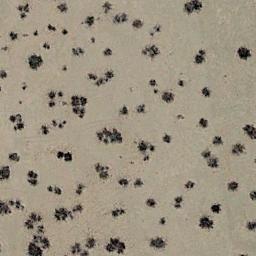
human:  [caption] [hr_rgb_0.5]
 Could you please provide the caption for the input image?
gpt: There are sparse dry bushes make up the chaparral on the desert .

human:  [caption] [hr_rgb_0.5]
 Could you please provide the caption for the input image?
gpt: Some sparse chaparrals grow in the desert .

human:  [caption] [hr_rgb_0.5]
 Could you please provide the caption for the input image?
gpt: There are several trees and some weeds in this desert .

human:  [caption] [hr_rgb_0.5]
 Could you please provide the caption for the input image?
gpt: Chaparral is evenly distributed on the sand .

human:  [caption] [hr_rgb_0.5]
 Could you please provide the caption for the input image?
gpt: The vegetation in the chaparral is approximately the same size .